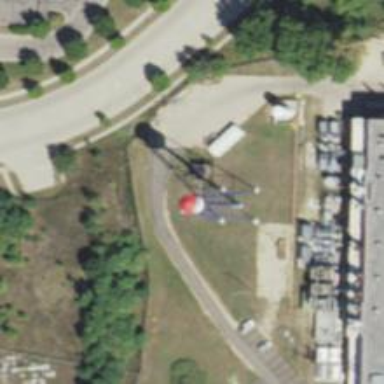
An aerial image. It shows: Water tower that is man-made.